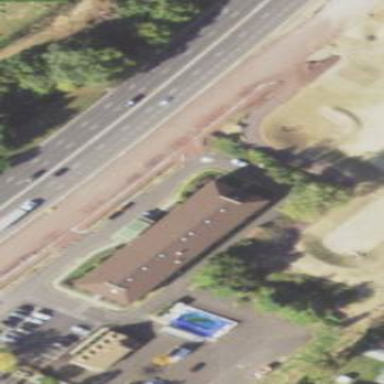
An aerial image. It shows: Hotel building.